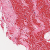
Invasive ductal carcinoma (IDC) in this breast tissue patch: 0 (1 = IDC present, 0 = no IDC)